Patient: sex F, age 73
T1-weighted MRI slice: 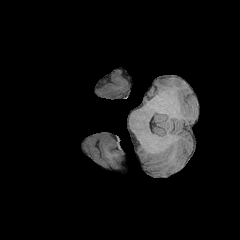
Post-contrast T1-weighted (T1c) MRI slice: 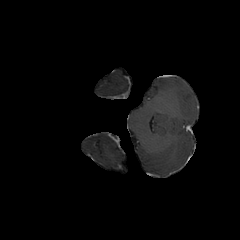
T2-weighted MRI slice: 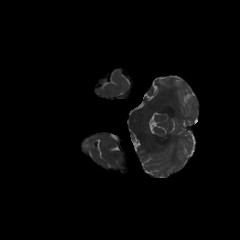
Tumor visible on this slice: no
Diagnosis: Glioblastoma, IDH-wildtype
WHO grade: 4